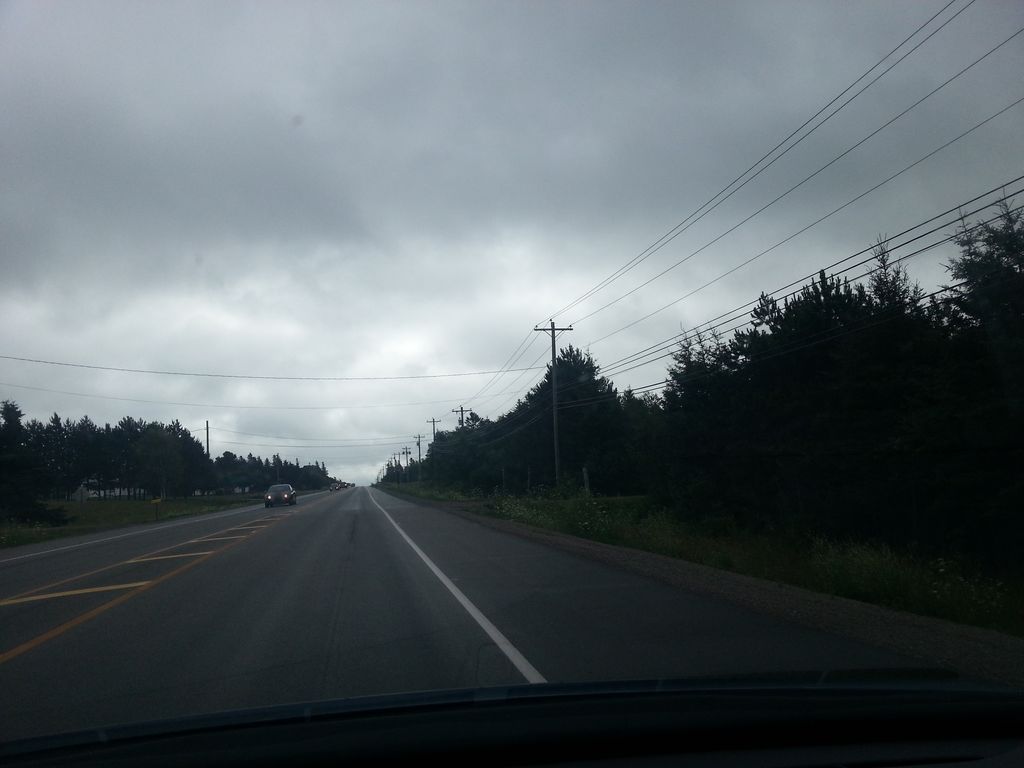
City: charlottetown